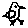
Label: bird